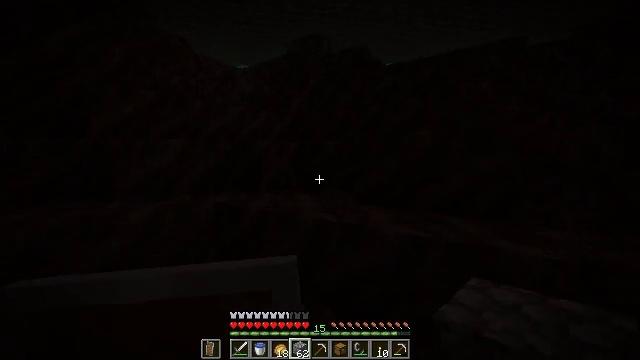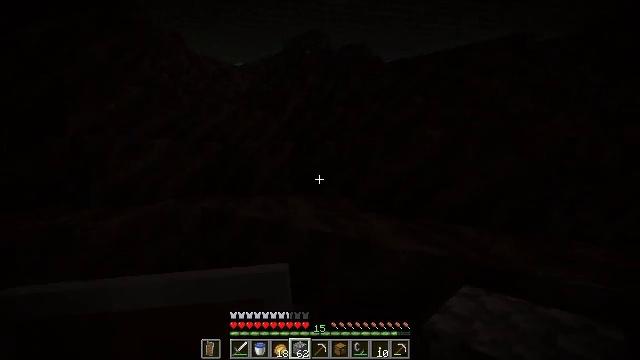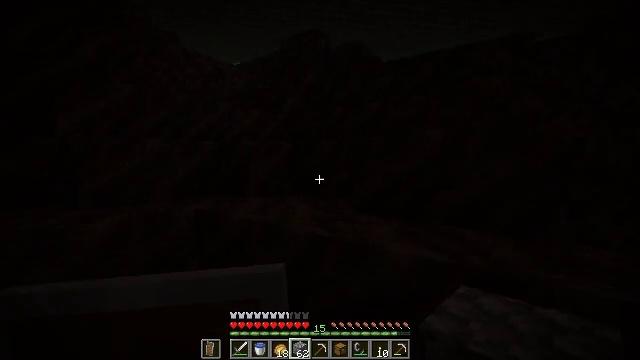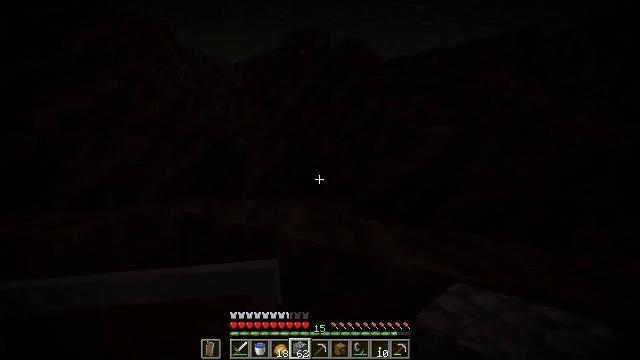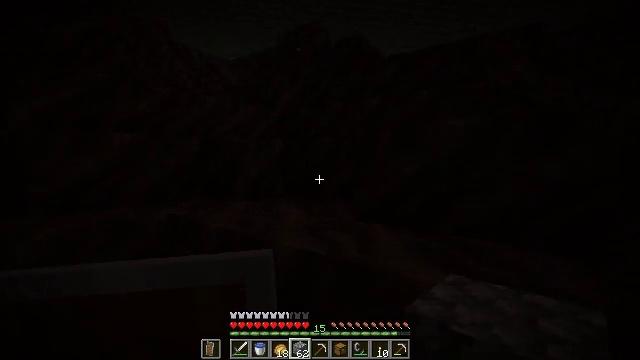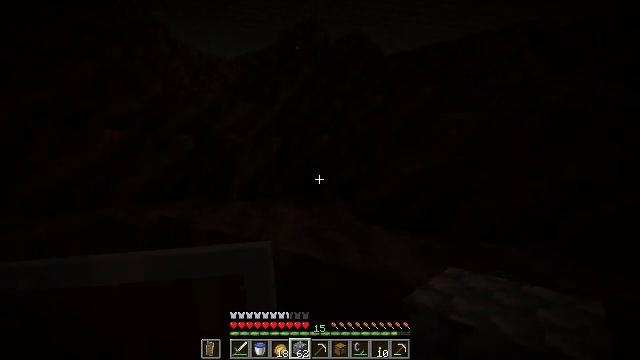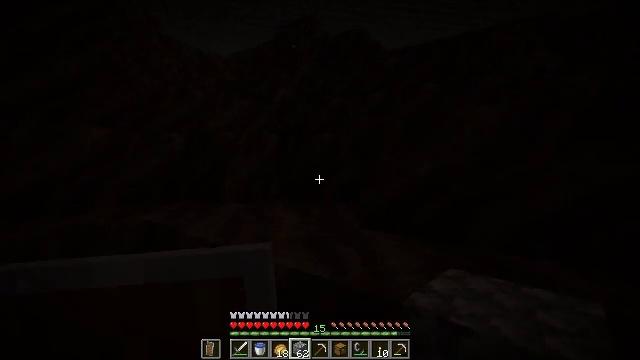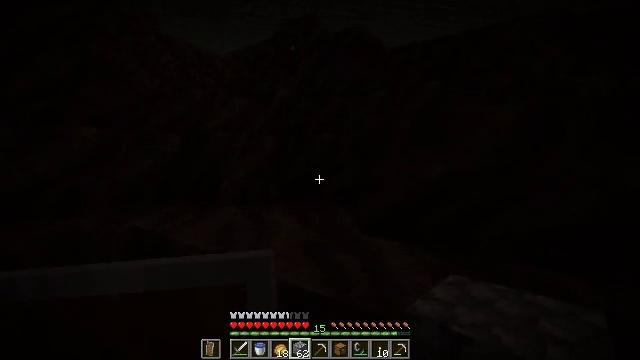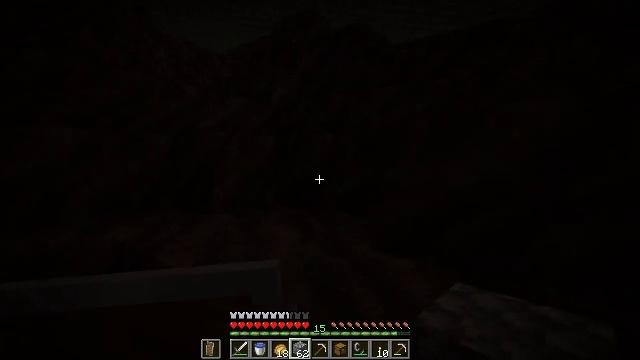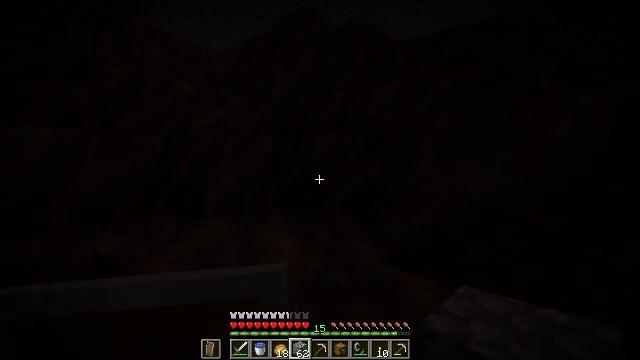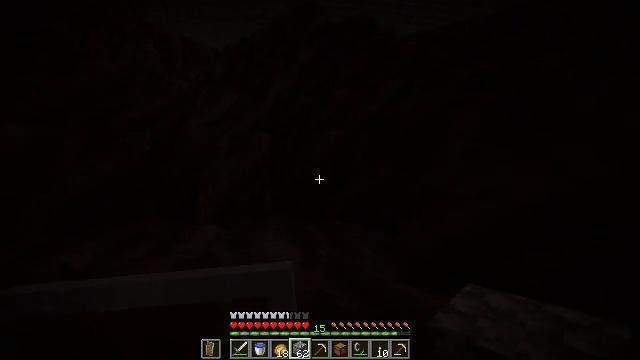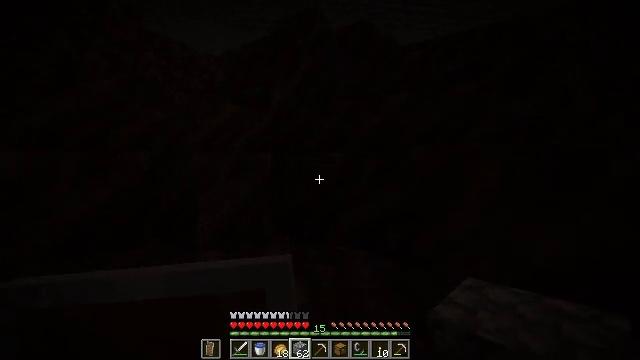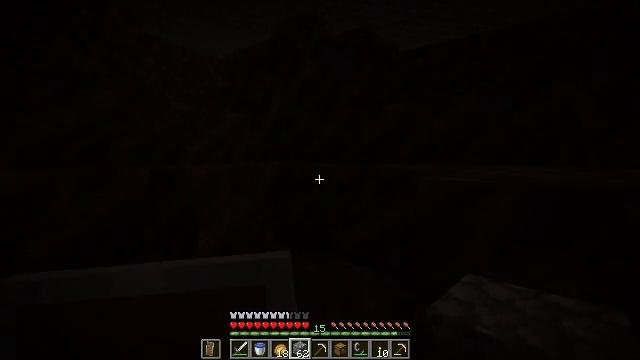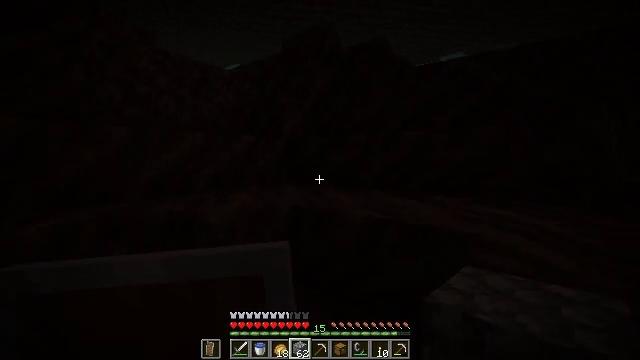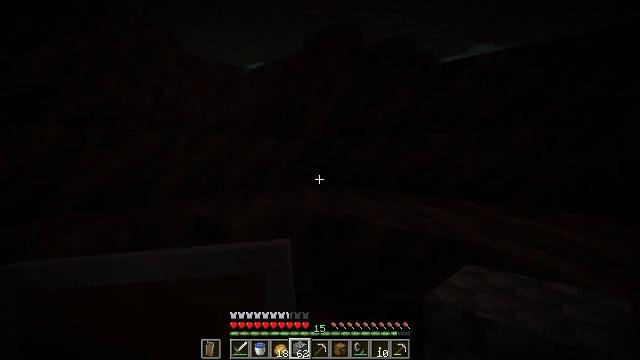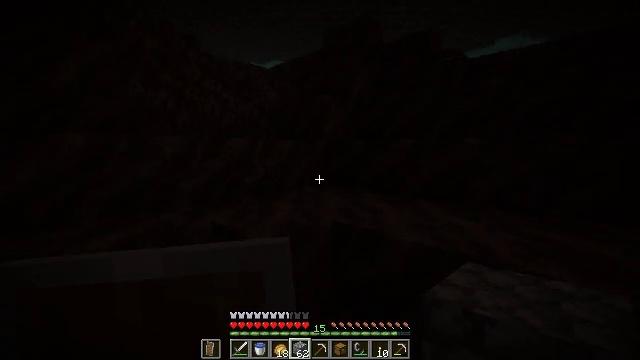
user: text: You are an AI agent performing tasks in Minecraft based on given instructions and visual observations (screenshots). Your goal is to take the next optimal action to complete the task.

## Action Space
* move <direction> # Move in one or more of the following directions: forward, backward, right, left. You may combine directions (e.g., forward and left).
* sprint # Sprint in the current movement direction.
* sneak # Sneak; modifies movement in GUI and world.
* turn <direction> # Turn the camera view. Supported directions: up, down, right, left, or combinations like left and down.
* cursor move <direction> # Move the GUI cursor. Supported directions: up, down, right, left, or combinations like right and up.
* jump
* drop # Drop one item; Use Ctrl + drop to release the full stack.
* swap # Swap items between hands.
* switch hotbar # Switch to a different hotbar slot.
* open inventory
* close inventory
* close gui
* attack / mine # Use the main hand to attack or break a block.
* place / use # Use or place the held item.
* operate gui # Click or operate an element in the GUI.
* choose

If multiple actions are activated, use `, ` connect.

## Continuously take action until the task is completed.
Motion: motion action
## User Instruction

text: Attack the soul fire to put it out.
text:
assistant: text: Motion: move forward
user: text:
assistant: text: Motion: move forward
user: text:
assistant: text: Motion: move forward
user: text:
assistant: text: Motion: move forward
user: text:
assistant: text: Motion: move forward
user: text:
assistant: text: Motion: move forward
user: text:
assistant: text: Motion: move forward
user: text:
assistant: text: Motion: move forward
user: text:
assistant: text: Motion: move forward
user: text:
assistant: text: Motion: move forward
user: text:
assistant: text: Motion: move forward, jump
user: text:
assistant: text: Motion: move forward, jump
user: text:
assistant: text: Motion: move forward, turn left, jump
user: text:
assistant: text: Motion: move forward, turn left and down, jump
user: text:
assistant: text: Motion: move forward, turn left
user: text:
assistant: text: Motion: move forward, turn left
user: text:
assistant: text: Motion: move forward
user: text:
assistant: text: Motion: move forward
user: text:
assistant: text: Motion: move forward
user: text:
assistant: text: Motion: move forward
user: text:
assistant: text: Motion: move forward
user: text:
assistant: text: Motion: move forward
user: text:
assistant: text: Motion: move forward
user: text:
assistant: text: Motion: move forward, jump
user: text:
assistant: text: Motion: move forward, jump
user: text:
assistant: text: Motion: move forward, jump
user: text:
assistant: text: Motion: move forward, turn right, jump
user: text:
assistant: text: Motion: move forward, turn right, jump
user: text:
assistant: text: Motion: move forward, turn right
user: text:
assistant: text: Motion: move forward, turn right and up